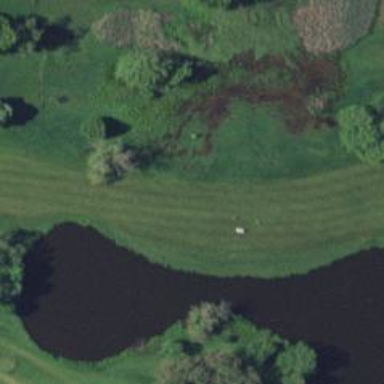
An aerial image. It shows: Golf hole.